一年级 · 算术
一个篮球 70 元, 一个足球 25 元, 小明要买足球和篮球, 请问带一张

够吗?
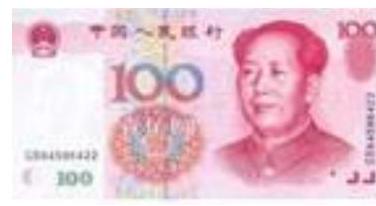
答案: 解：篮球和足球加起来一共 $70+25=95$ 元,

小于 100 元，所以是足够的

答：100 元够了